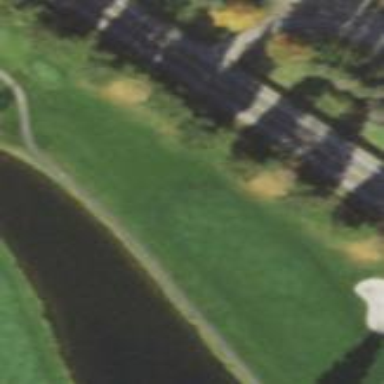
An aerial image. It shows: Golf fairway in the image.